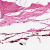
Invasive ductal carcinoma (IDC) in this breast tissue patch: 0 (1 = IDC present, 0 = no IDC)